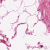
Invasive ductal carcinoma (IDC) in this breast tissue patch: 0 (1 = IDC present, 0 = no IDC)